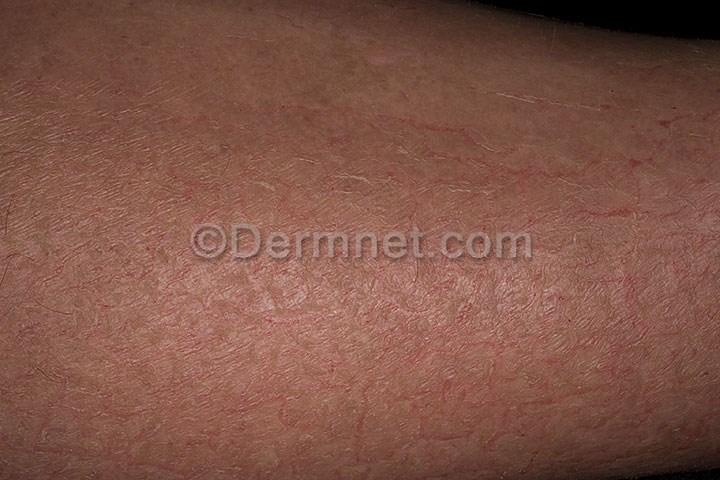
Disease: Eczema Photos